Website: crate-barrel
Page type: address-validator
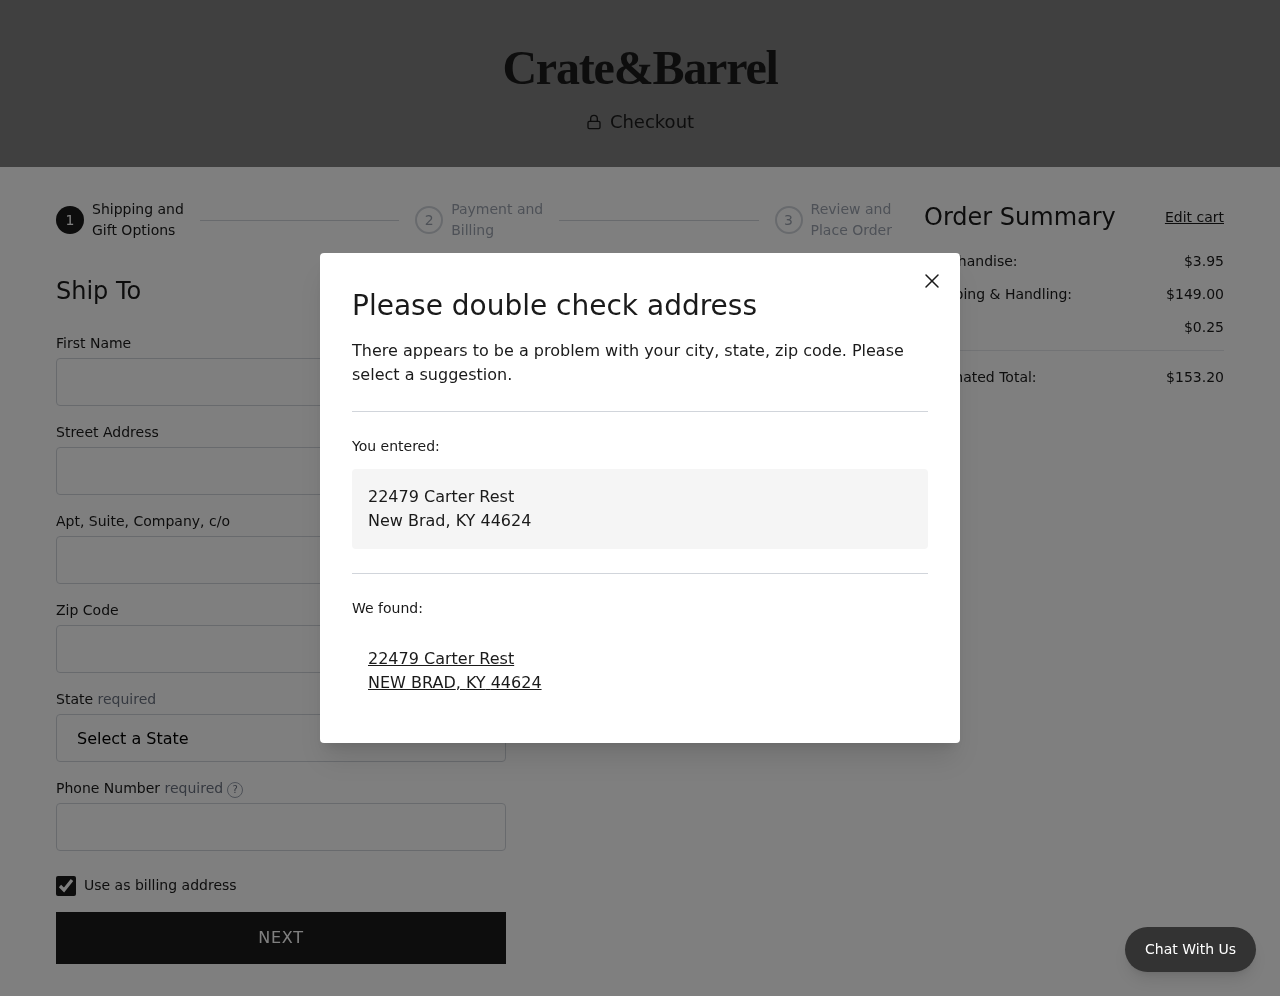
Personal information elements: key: PII_CITY
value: New Brad
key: PII_CITY
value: NEW BRAD
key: PII_FIRSTNAME
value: Jeffrey
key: PII_PHONE
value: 3954571418
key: PII_POSTCODE
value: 44624
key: PII_STATE
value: Kentucky
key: PII_STATE_ABBR
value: KY
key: PII_STREET
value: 22479 Carter Rest
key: PII_STREET2
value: Apt. 657
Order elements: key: ORDER_SUBTOTAL
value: $3.95
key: ORDER_SHIPPING_COST
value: $149.00
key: ORDER_TAX
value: $0.25
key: ORDER_TOTAL
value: $153.20